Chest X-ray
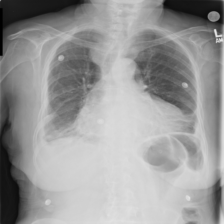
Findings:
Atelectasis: negative
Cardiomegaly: negative
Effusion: positive
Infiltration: positive
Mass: negative
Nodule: negative
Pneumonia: negative
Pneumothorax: negative
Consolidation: negative
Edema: negative
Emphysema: negative
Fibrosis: negative
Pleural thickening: negative
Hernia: negative